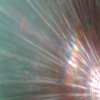
Label: sunburn